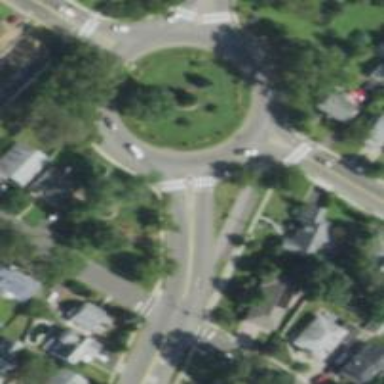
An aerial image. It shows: Roundabout at tertiary road junction.